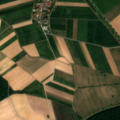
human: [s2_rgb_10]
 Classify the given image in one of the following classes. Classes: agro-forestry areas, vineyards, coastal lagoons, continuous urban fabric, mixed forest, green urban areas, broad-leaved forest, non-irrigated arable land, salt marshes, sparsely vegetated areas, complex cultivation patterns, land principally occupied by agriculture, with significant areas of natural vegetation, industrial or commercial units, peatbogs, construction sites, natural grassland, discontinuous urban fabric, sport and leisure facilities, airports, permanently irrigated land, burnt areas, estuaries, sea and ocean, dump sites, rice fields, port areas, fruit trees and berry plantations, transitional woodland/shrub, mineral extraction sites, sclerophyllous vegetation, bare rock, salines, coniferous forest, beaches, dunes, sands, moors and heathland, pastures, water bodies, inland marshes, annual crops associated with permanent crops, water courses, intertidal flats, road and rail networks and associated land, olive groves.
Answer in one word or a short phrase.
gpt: non-irrigated arable land, pastures, broad-leaved forest